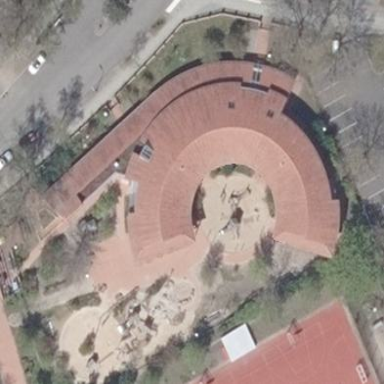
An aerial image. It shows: Kindergarten with gabled roof.